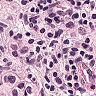
Metastatic tissue present: yes